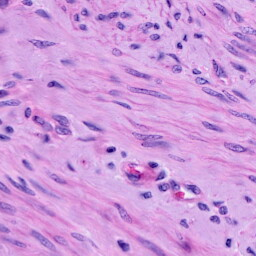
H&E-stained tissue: Cervix